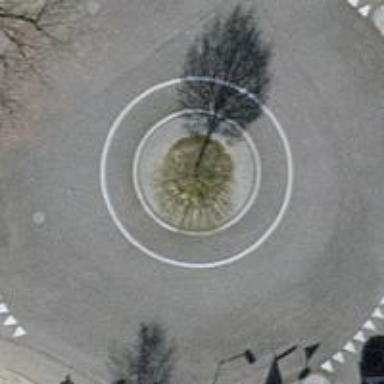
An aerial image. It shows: Tertiary road with asphalt surface leading to roundabout.